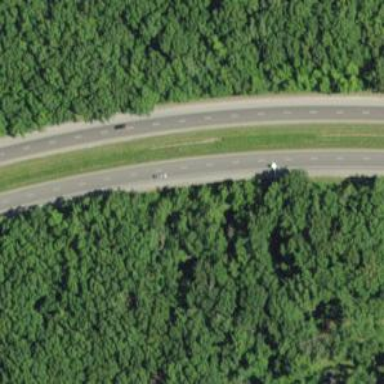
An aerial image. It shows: Trunk highway with expressway features.